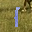
Label: 1